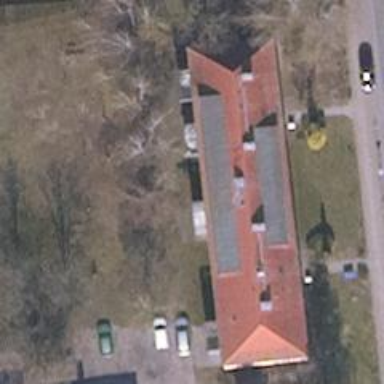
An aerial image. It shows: Image showing building with apartments.